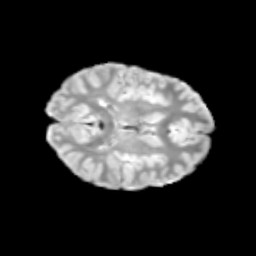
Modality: T2w
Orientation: axial
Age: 11
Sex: male
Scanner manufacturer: siemens
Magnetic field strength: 3 T
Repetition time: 3.8 s
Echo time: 0.07 s